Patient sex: F
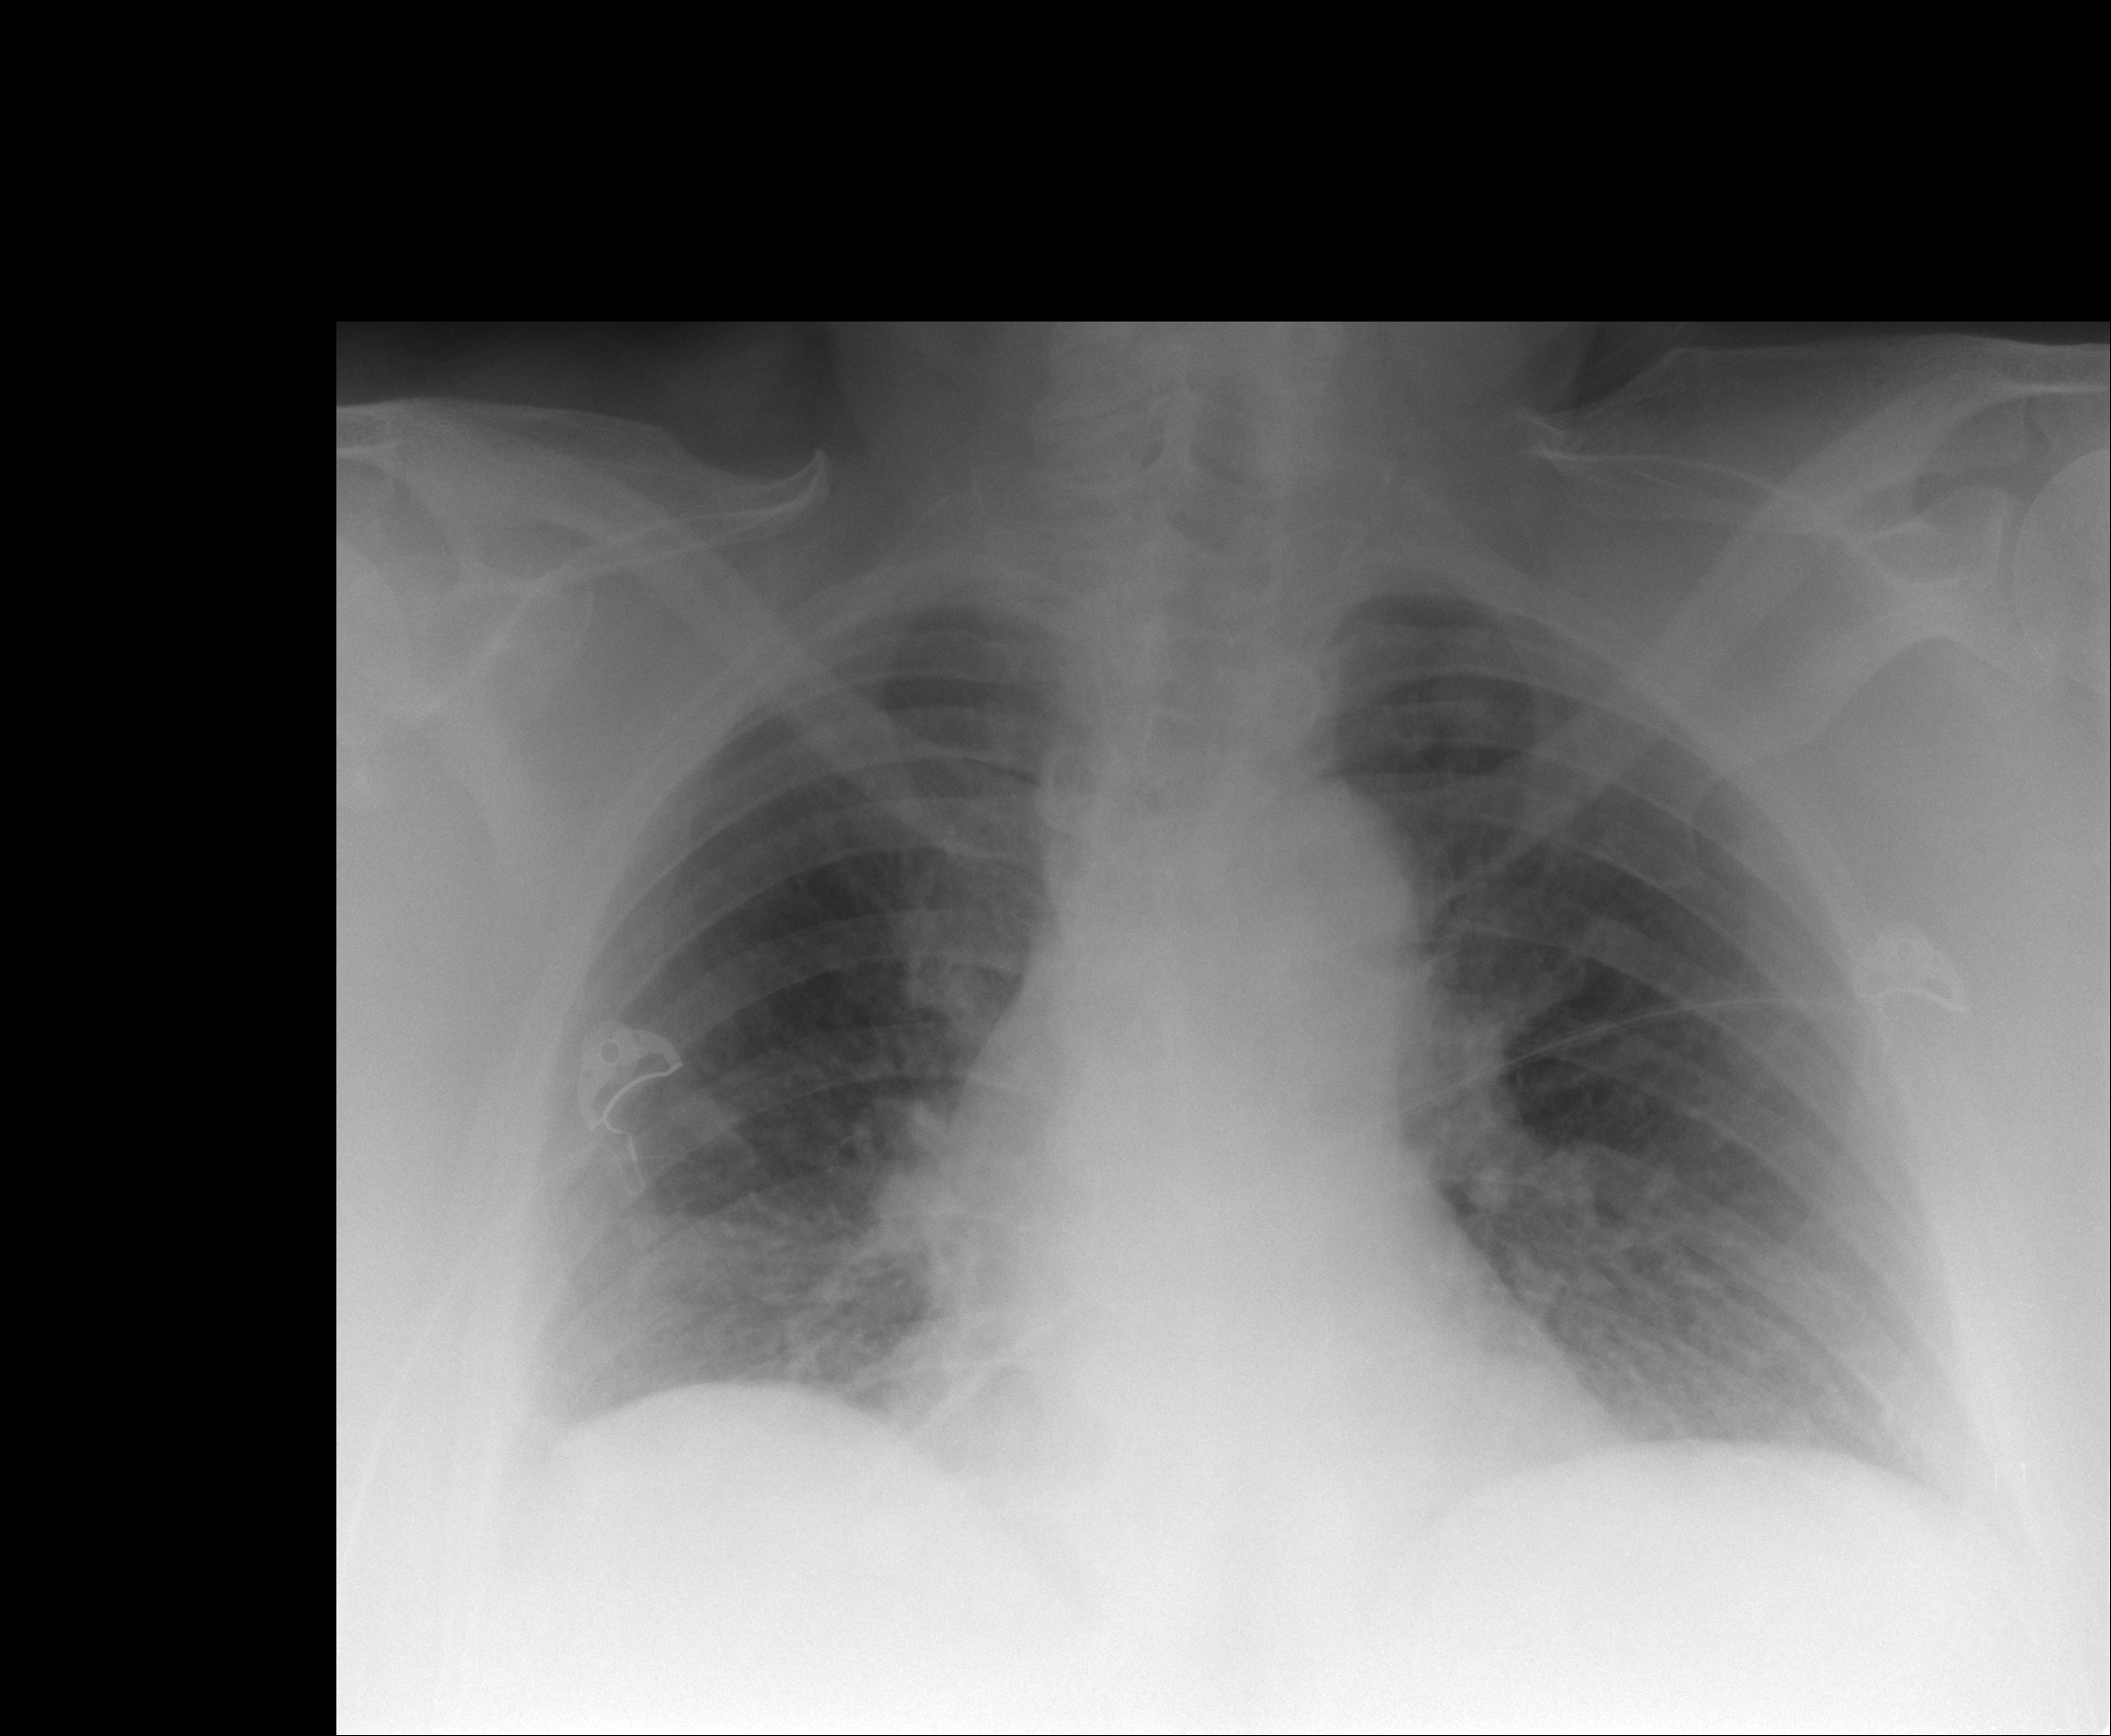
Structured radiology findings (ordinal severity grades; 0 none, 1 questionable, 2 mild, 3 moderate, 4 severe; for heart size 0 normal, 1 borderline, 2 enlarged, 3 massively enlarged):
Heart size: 0
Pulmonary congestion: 2
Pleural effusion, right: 0
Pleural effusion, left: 0
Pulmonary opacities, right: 0
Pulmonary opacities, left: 0
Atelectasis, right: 0
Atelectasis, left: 0